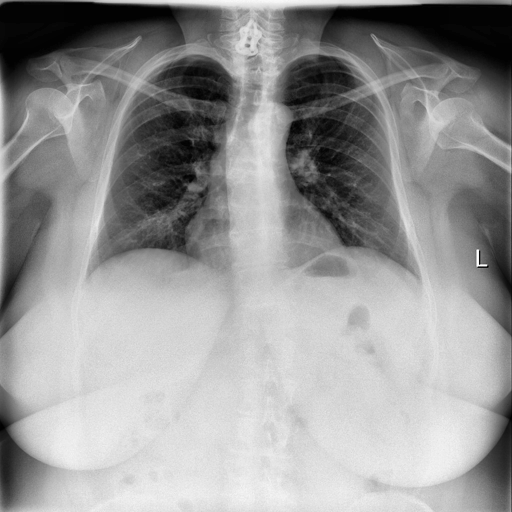
Finding: NORMAL